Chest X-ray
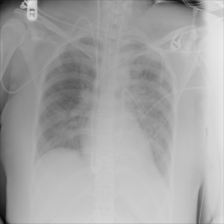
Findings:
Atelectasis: negative
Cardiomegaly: negative
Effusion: negative
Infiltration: positive
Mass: negative
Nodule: negative
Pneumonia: negative
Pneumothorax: negative
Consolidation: negative
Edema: negative
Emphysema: negative
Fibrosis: negative
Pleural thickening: negative
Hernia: negative